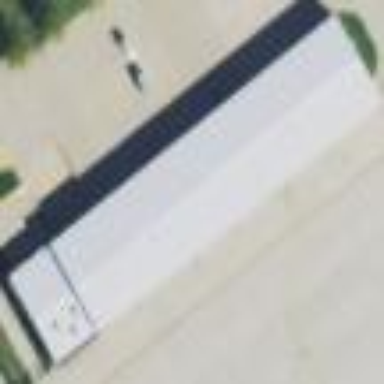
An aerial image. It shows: Warehouse building.